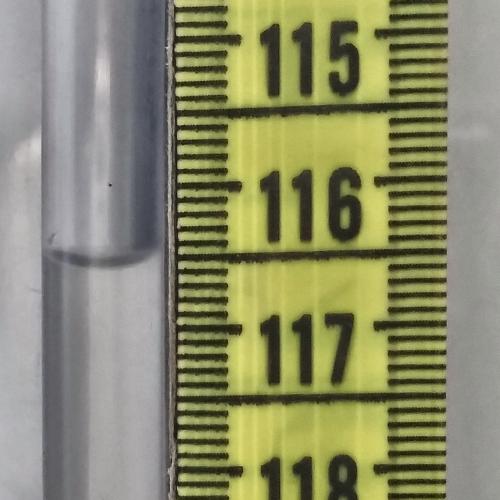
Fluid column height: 116.5 cm